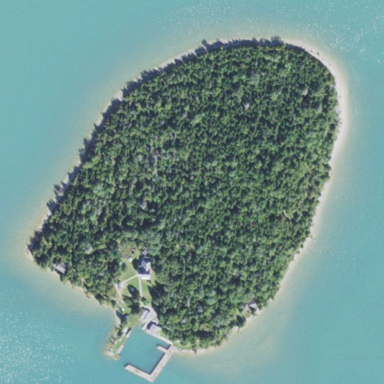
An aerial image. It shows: Islet.